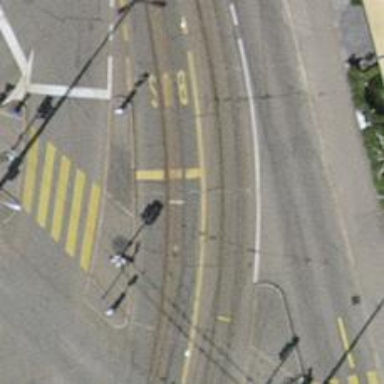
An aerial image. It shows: Asphalt service road with trolley wire for trolleybuses. There are embedded tram rails along the road.